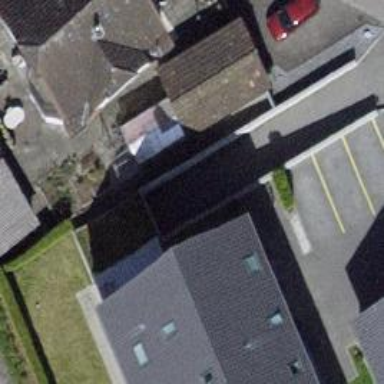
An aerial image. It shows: Parking entrance.